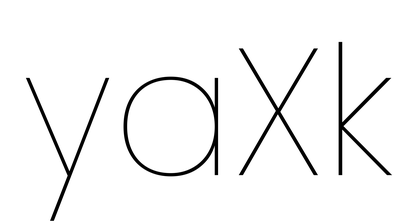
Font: Poppins-Thin